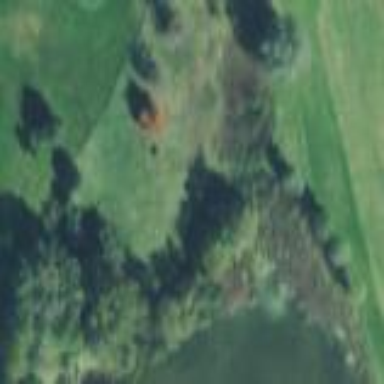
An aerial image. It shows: Golf rough area.